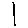
Label: line